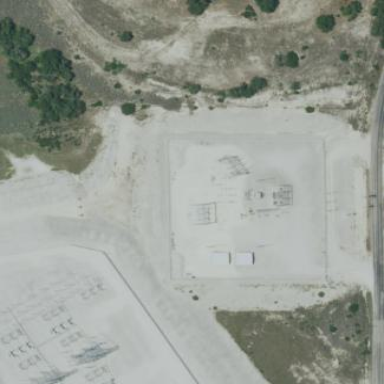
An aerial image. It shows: Outdoor distribution-level power substation enclosed by fence.